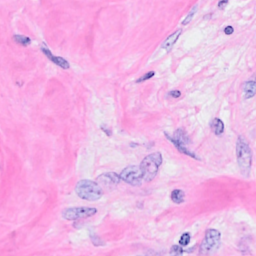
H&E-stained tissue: Breast